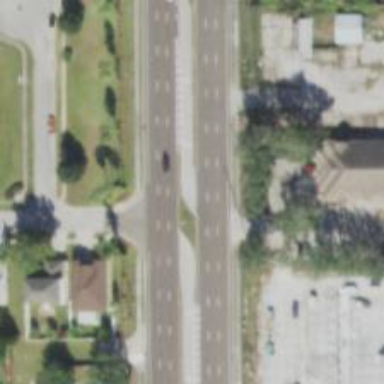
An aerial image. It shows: Asphalt road with primary link designation.